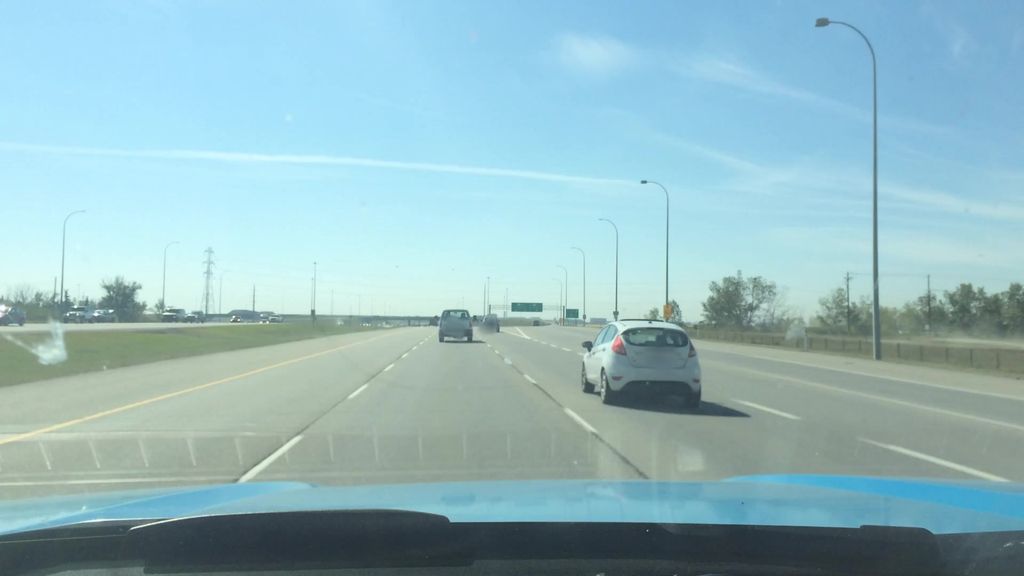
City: calgary